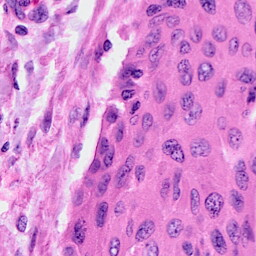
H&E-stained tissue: Cervix